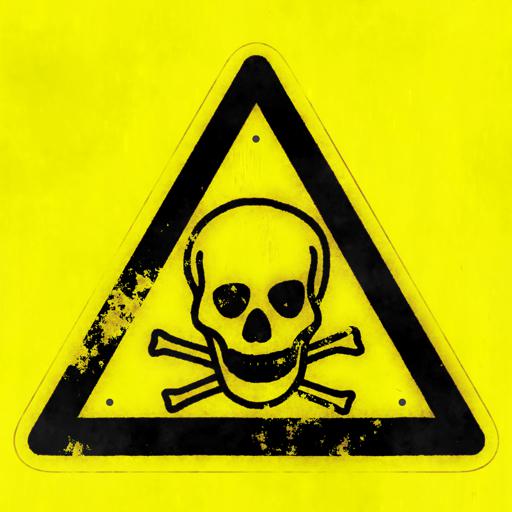
Tags: black bone bones danger sign skull skulls warning yellow